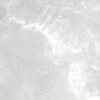
Label: not_dusty